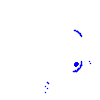
Particle: electron